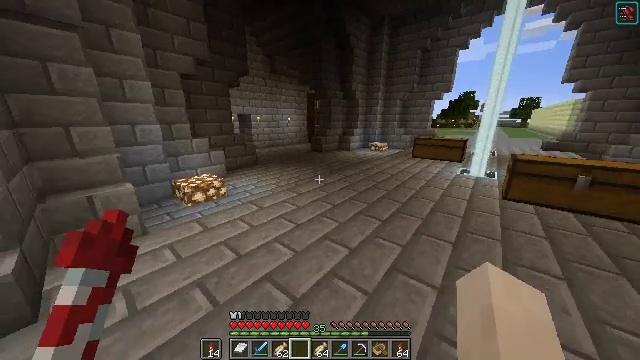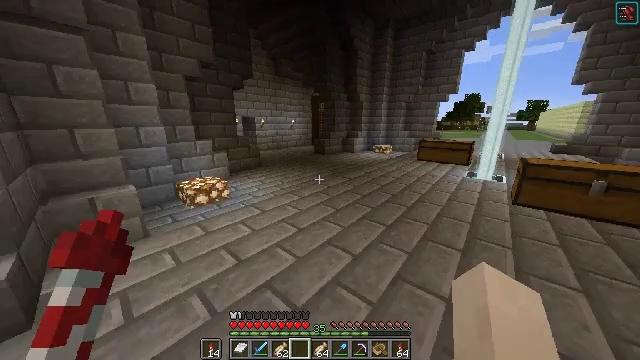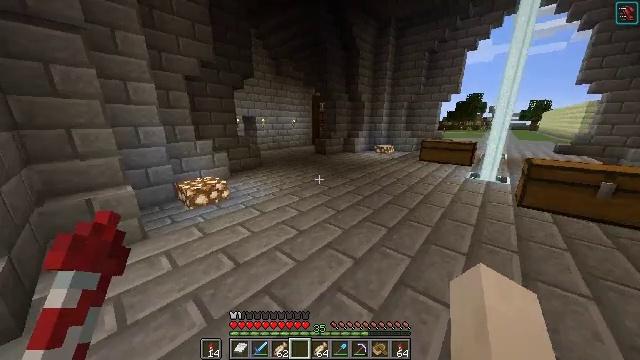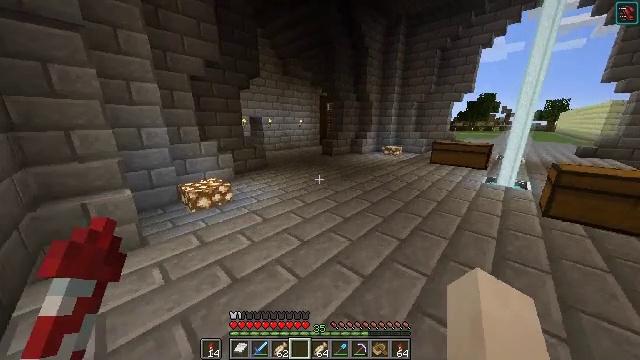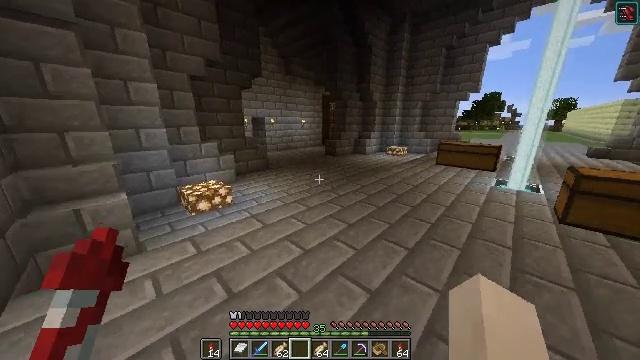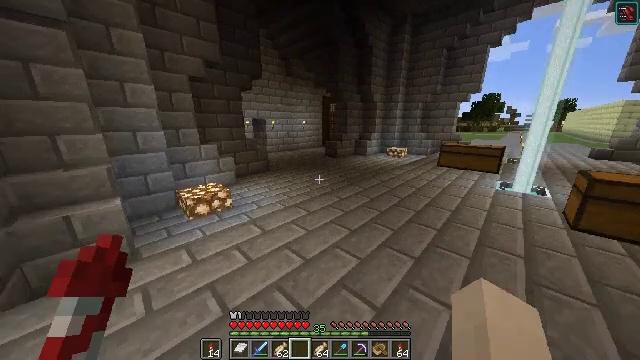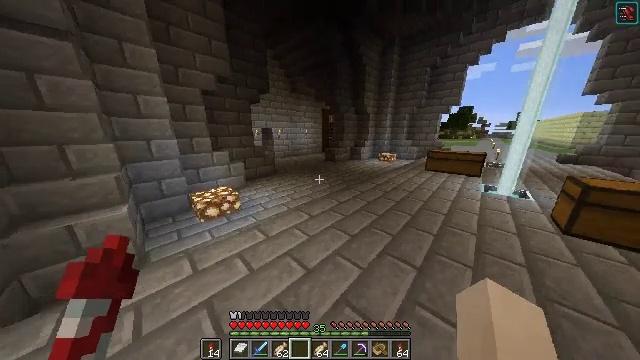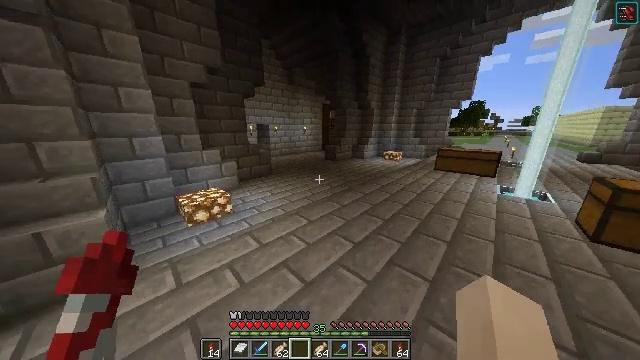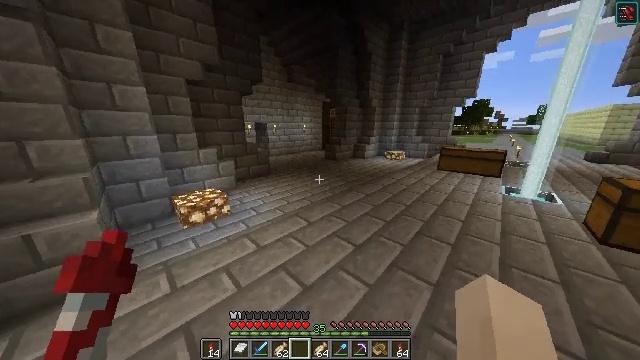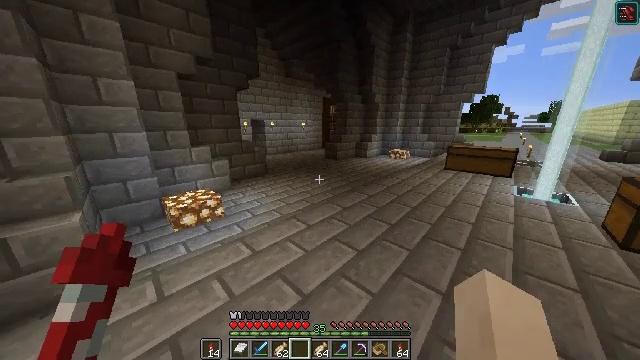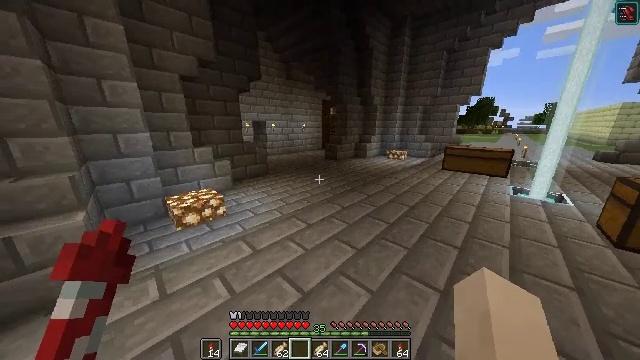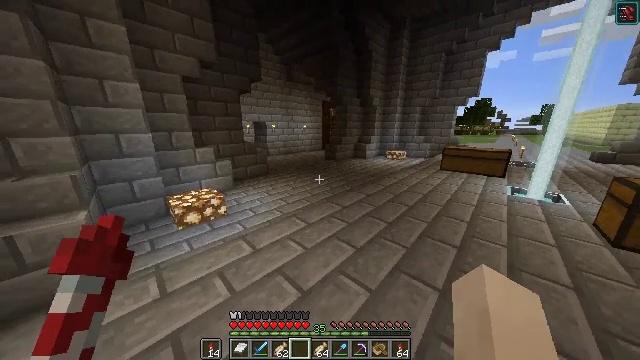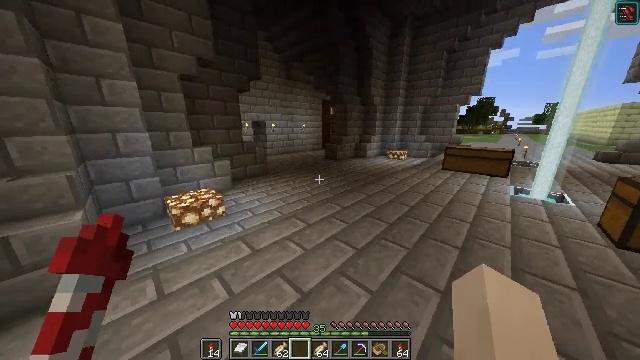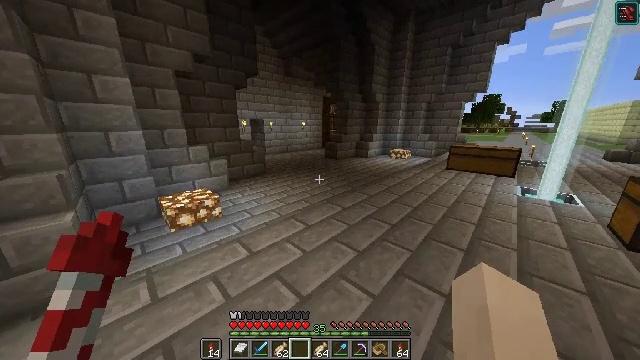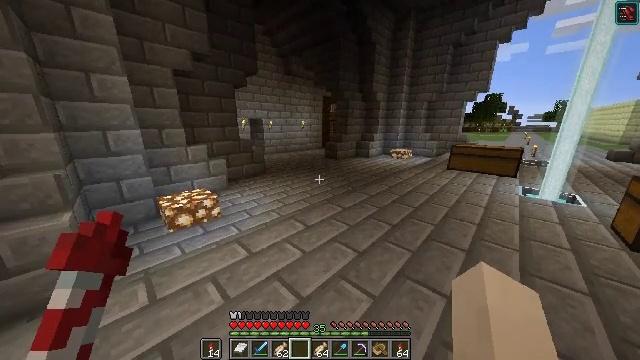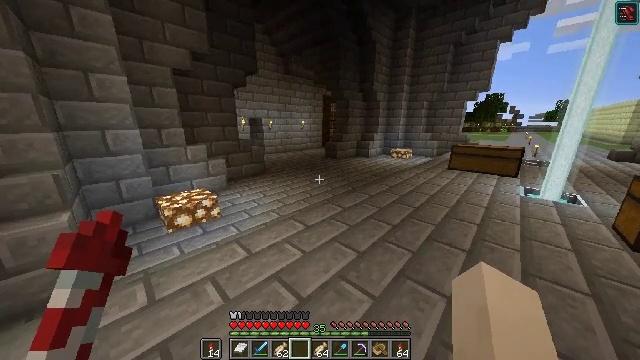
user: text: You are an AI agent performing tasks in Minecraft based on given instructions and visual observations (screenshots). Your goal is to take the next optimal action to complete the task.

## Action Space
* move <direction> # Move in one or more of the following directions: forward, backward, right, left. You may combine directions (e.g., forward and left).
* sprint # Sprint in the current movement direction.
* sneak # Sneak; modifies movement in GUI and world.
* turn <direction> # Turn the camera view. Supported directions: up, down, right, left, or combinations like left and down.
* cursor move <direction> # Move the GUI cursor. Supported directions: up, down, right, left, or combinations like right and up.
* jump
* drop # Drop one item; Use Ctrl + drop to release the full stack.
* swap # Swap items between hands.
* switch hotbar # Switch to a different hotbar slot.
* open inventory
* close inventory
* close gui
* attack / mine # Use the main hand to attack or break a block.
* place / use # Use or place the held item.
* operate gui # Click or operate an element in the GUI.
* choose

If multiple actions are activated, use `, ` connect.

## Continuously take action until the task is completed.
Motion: motion action
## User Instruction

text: Craft a map.
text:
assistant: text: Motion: move forward, turn left
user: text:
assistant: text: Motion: move forward
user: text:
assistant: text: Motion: turn left
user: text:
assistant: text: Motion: move forward
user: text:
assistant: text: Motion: move forward
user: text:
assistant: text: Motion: no_op
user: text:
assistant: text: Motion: no_op
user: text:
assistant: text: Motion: no_op
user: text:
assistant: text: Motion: no_op
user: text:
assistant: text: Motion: no_op
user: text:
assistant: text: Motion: no_op
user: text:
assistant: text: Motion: no_op
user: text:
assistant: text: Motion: no_op
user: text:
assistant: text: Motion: no_op
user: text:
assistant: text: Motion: no_op
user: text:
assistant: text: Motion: no_op
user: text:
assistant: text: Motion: no_op
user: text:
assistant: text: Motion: no_op
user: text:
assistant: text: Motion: no_op
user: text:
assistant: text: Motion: no_op
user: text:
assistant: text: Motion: no_op
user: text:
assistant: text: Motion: no_op
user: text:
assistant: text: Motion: no_op
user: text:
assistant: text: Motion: no_op
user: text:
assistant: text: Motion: no_op
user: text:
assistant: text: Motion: no_op
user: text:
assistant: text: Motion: no_op
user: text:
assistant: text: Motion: no_op
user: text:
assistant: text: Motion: no_op
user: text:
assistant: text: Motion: no_op